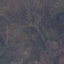
Land use / land cover: HerbaceousVegetation